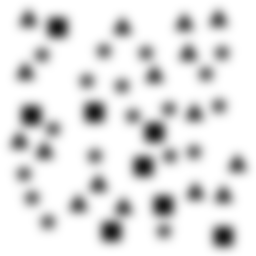
Squares: 8
Triangles: 16
Stars: 18
Total shapes: 42